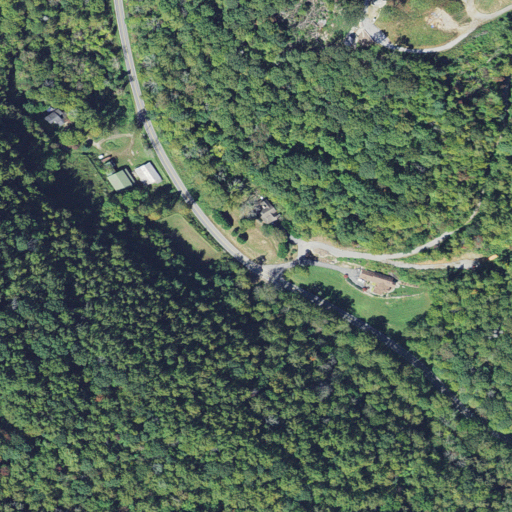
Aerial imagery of gap in North Carolina named Terry Gap containing deciduous forest, open development, mixed forest, grassland, low intensity development, and medium intensity development